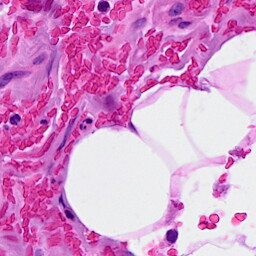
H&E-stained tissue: Breast